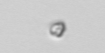
Label: nanoplankton_mix